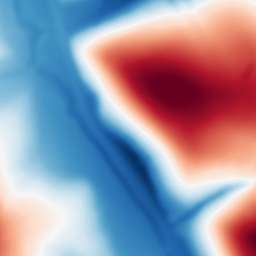
Category: multiscale
Decomposition family: dog
Decomposition parameters: sigma_low: 3
sigma_high: 100
Upsampling method: sinc_blackman
Upsampling parameters: scale: 4
kernel_size: 16
Upsampling scale: 4